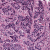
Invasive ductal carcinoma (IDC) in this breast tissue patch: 1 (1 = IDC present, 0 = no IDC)